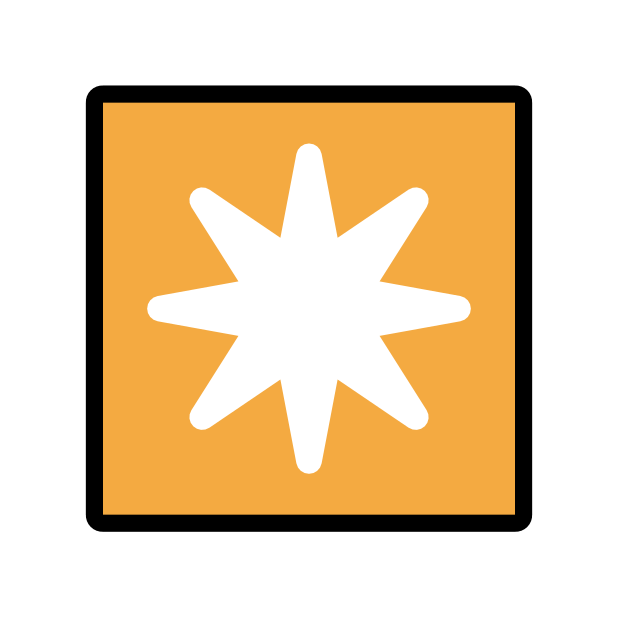
eight-pointed star